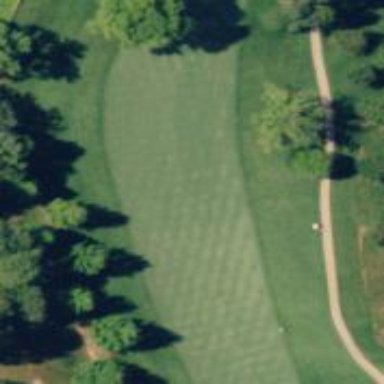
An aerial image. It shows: Golf hole.